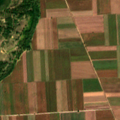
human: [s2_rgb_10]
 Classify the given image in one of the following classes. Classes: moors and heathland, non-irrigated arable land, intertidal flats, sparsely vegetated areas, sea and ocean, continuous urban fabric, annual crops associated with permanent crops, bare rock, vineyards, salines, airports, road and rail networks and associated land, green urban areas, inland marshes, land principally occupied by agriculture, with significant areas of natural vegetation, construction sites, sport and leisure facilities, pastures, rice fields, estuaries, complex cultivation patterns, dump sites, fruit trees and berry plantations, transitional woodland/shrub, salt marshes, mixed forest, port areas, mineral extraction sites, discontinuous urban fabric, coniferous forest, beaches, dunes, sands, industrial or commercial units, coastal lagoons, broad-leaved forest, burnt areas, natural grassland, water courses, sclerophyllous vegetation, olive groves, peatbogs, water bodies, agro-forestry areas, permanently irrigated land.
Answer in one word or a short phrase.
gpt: non-irrigated arable land, transitional woodland/shrub